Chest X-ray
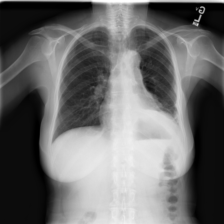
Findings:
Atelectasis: negative
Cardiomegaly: negative
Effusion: negative
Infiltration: negative
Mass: negative
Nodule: negative
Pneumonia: negative
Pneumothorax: negative
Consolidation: negative
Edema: negative
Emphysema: negative
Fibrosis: negative
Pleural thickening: negative
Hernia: negative